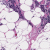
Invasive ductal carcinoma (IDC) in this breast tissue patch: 0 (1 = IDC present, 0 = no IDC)